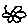
Label: flower